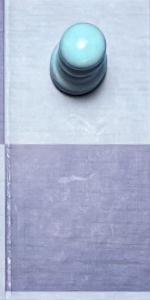
Label: Empty